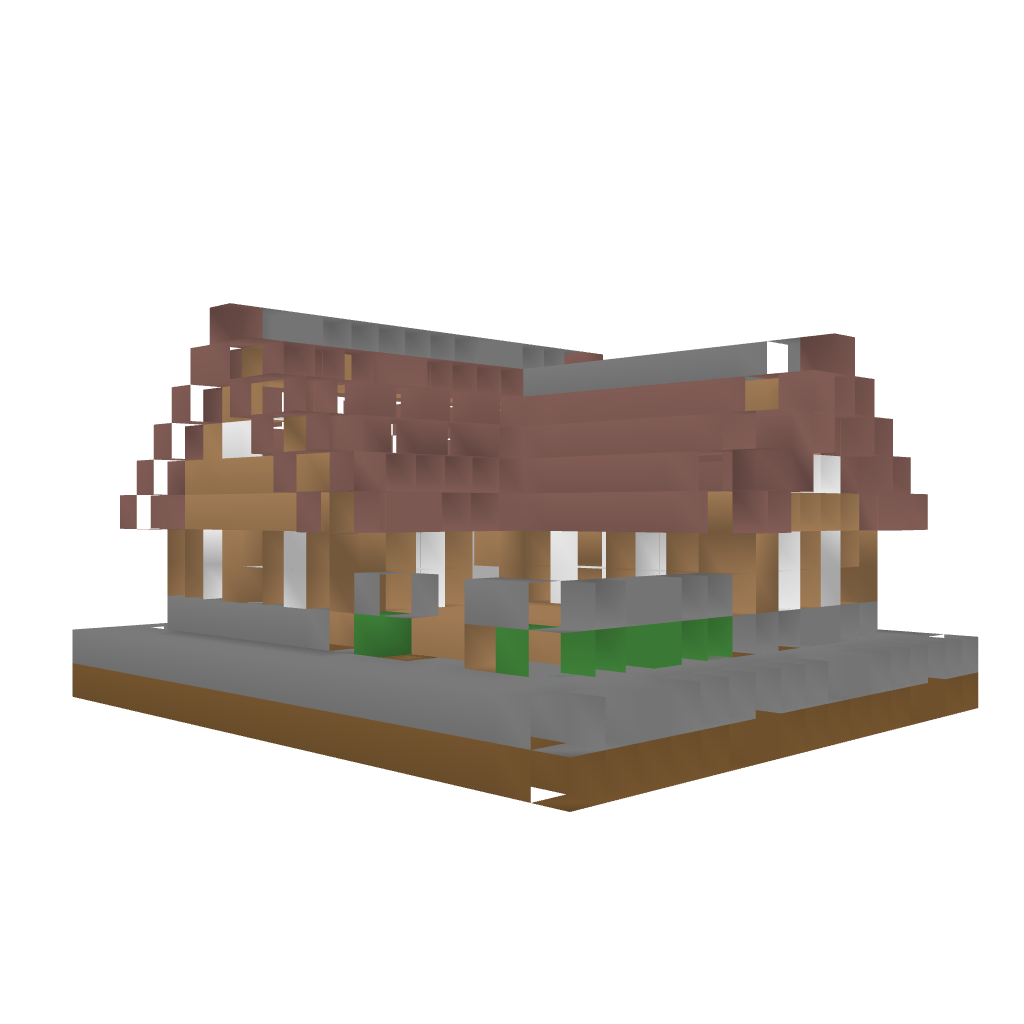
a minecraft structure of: Survival Home 2 bad low quality